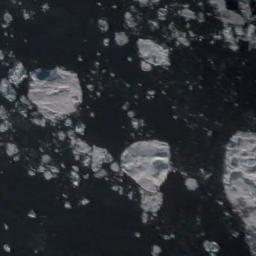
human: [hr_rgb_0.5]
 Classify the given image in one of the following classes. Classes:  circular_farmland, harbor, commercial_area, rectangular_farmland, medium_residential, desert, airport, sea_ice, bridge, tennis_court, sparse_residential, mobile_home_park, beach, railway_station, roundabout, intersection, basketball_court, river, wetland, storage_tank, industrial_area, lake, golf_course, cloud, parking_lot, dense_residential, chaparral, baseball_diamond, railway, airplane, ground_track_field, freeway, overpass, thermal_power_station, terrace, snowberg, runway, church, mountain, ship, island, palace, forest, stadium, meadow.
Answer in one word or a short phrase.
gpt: sea_ice